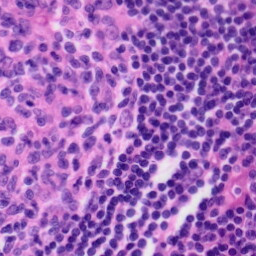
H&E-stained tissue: Tonsil